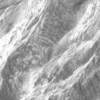
Label: not_dusty